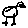
Label: bird